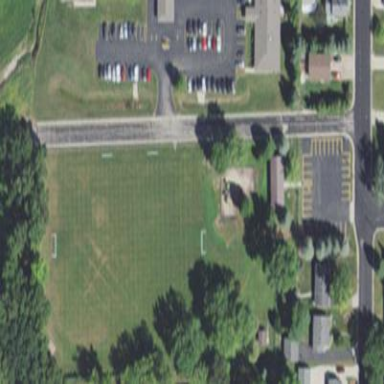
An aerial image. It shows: Grass pitch used for soccer.